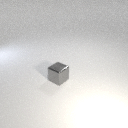
small gray metal cube